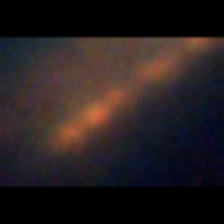
Taxon: Pennate
Group: Diatoms